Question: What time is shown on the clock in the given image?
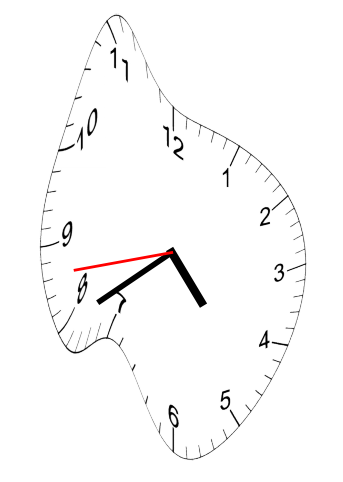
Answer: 04:39:43